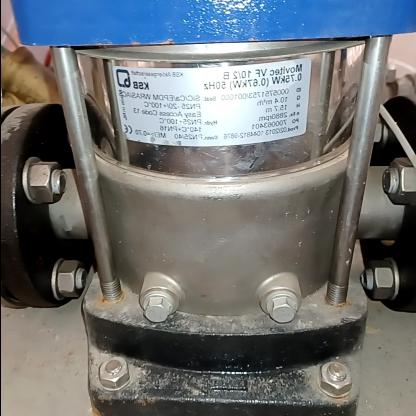
Klasa: tabliczka-znamionowa